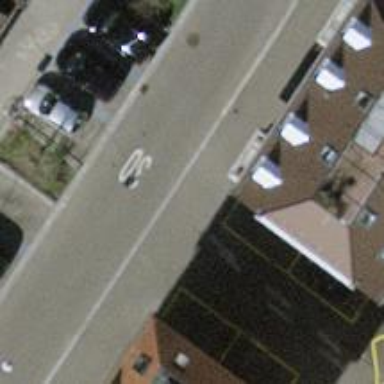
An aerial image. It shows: Unmarked crossing with traffic calming table.